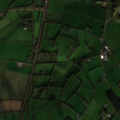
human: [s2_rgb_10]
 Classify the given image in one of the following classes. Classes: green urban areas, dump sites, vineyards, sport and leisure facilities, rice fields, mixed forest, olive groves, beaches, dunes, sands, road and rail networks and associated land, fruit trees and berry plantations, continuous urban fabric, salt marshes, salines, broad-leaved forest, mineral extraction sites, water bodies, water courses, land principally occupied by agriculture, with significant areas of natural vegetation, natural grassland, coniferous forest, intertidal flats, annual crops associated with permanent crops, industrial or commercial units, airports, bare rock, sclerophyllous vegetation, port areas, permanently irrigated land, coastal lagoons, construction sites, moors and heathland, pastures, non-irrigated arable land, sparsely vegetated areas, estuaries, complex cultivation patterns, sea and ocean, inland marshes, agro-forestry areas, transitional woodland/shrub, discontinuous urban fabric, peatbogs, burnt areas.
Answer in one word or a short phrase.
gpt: non-irrigated arable land, pastures